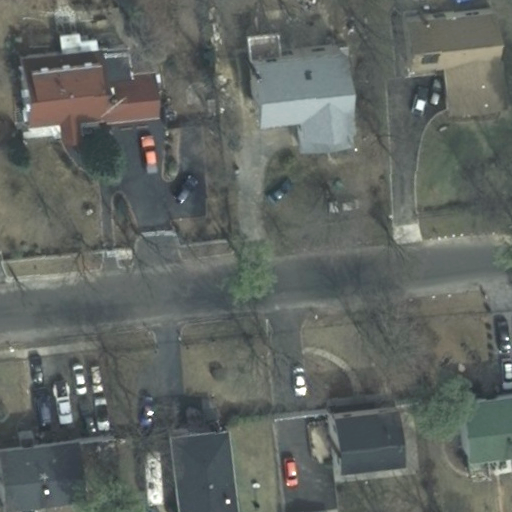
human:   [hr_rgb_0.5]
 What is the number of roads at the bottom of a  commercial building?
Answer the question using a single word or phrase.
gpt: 0

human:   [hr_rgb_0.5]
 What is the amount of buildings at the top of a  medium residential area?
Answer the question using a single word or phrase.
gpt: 0

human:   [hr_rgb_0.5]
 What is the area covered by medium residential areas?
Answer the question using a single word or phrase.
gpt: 0m2

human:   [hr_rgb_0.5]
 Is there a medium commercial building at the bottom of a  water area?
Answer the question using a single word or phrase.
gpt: no

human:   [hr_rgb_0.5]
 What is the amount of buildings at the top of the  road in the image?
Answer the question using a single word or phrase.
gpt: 3

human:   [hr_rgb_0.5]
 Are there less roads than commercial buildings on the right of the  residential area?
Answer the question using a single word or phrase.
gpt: no

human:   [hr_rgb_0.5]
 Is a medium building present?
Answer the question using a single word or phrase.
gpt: yes

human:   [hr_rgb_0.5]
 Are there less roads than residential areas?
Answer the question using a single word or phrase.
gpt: no

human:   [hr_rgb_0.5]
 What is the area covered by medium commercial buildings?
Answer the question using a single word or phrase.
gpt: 0m2

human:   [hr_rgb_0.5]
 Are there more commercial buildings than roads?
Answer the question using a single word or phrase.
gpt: no

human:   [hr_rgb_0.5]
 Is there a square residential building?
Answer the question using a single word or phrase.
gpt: no

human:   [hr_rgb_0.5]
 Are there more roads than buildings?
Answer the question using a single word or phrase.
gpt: no

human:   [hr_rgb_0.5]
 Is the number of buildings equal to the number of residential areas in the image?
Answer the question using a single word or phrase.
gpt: no

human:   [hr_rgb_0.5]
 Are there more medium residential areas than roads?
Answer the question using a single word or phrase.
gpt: no

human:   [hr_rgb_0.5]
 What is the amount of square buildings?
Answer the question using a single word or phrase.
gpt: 0

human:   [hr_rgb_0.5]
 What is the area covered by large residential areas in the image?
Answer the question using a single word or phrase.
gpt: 10611m2

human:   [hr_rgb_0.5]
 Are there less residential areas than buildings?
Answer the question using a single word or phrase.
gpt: yes

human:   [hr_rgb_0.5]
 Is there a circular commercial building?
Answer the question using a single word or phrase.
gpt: no

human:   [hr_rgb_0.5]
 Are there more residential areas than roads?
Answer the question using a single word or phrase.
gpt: no

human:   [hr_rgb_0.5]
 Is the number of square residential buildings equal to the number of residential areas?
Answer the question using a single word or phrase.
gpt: no

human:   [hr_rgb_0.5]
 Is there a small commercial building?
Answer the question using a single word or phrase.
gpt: no

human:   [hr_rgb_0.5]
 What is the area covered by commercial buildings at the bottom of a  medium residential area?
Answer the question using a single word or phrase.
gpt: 0m2

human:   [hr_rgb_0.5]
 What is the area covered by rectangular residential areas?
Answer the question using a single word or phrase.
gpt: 10611m2

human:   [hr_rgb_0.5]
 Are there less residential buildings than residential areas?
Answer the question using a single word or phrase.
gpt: no

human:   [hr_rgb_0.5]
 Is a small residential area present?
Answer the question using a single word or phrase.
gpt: no

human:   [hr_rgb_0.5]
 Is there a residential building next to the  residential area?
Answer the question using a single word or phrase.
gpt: yes

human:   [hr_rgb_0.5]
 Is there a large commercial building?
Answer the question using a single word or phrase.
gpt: no

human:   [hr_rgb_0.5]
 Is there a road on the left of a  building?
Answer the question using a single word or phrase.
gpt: yes

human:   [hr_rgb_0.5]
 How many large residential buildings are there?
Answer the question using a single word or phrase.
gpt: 0

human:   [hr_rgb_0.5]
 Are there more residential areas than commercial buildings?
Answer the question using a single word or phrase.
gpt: yes

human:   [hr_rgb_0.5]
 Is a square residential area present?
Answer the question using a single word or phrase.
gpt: no

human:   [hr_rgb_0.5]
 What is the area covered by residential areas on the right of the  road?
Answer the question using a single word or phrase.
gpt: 0m2

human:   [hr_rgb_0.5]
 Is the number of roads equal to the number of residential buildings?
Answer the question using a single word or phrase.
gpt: no

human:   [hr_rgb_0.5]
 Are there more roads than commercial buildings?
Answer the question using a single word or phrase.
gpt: yes

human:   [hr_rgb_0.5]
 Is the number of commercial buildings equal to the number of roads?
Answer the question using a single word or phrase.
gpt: no

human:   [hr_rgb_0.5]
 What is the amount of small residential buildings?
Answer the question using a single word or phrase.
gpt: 2